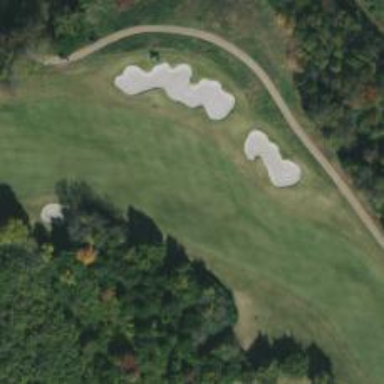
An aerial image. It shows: Golf hole.